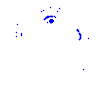
Particle: pion